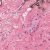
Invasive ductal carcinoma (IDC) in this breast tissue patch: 0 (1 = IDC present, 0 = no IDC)